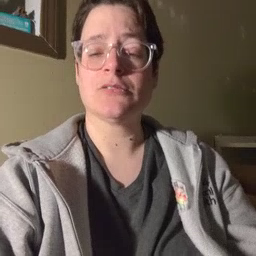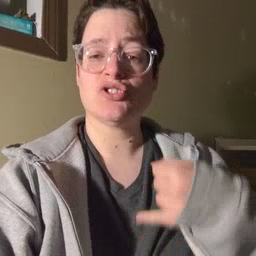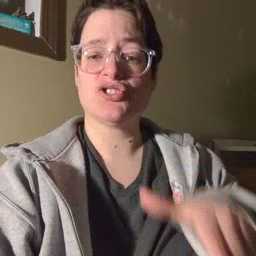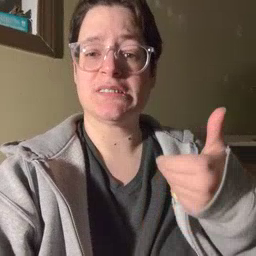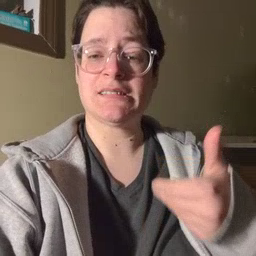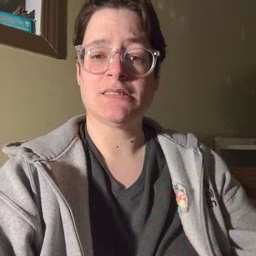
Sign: jeans